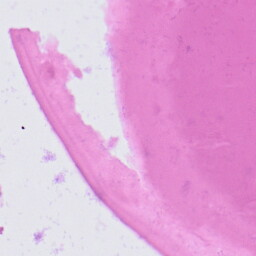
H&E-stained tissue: Prostate